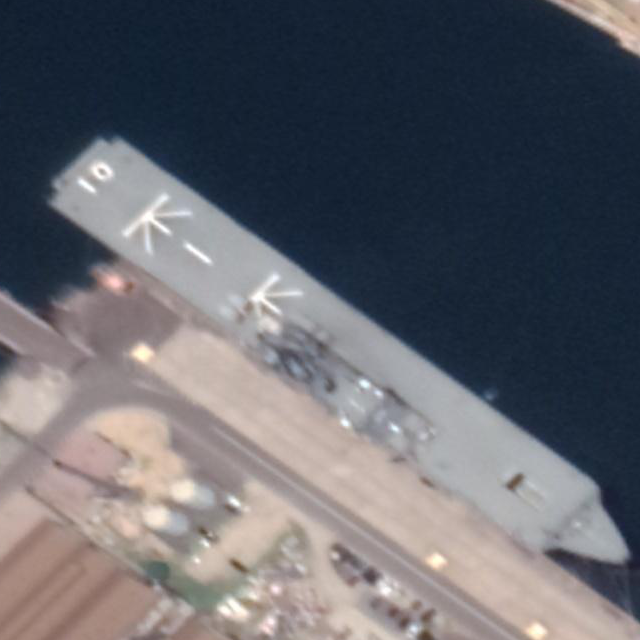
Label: Osumi-class_landing_ship